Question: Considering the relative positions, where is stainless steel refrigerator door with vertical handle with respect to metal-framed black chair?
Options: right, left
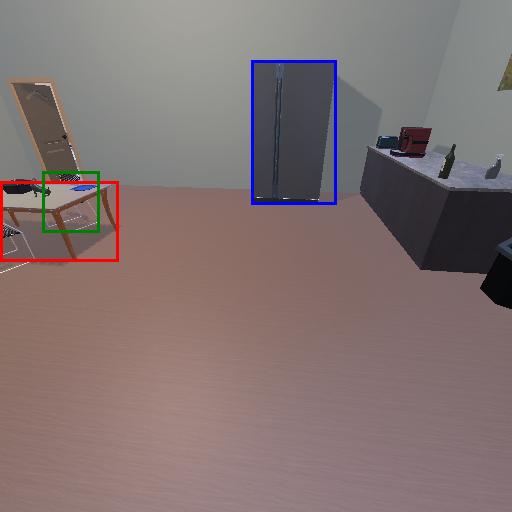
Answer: right